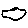
Label: cloud